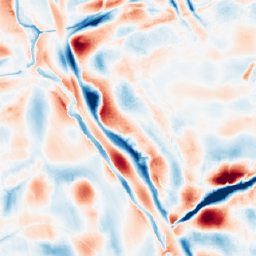
Category: wavelet
Decomposition family: wavelet_biorthogonal
Decomposition parameters: wavelet: bior5.5
level: 5
Upsampling method: nearest
Upsampling parameters: scale: 2
Upsampling scale: 2